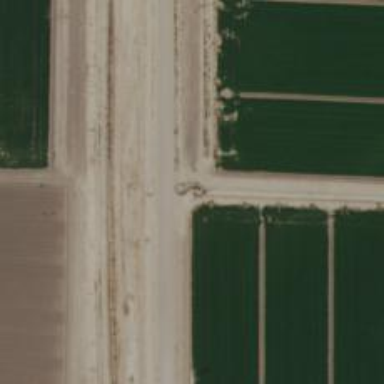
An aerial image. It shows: Irrigation culvert used for service.